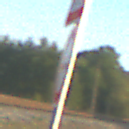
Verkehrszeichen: Ueberholverbot
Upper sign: FussgaengerLinks
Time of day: SunriseSunset
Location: Outdoor (RoadRail)
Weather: Clear
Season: NotSpecified
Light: Natural